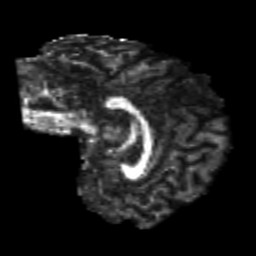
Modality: FA
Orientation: sagittal
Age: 22
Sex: male
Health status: healthy
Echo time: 0.074 s